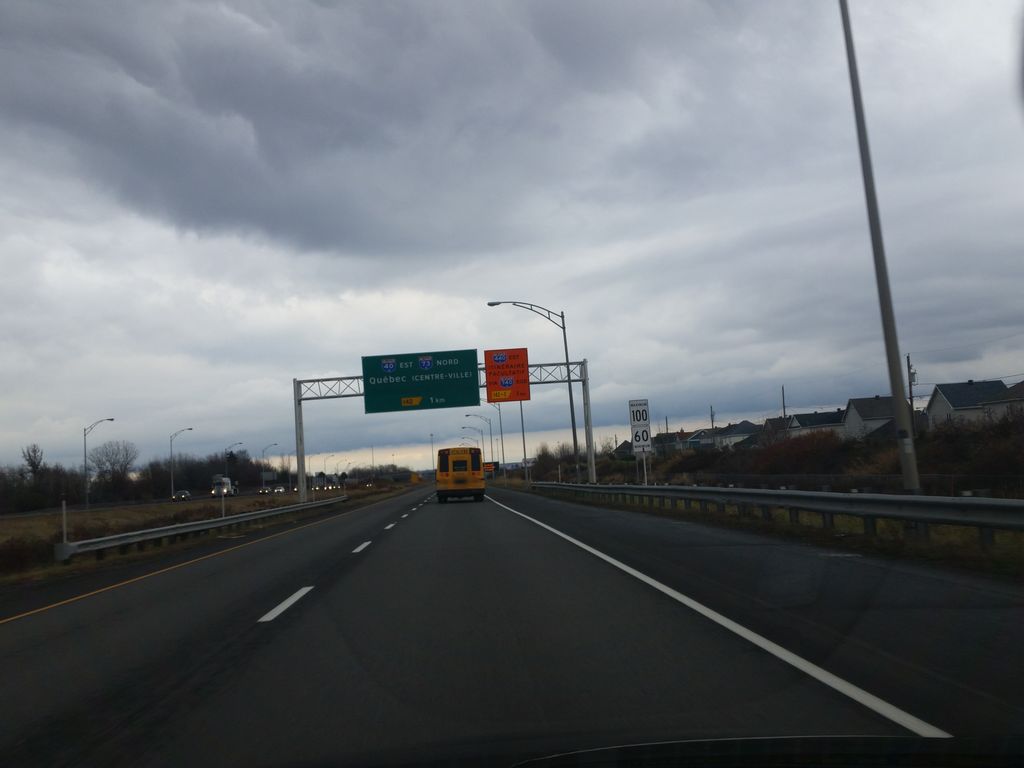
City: quebec_city